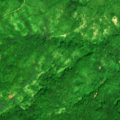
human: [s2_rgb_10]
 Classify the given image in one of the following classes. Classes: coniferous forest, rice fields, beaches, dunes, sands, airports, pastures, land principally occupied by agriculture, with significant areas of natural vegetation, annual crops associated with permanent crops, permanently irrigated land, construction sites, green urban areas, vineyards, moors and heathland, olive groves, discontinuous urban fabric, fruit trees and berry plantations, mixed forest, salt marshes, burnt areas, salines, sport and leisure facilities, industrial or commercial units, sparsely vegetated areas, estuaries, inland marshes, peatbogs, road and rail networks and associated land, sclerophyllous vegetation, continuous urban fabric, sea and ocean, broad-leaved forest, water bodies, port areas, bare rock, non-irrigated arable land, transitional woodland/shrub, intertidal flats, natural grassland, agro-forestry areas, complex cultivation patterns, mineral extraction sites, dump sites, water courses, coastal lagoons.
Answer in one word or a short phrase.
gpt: broad-leaved forest, transitional woodland/shrub